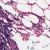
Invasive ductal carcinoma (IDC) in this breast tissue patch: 0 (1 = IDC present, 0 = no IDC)